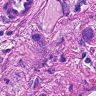
Metastatic tissue present: yes